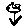
Label: flower